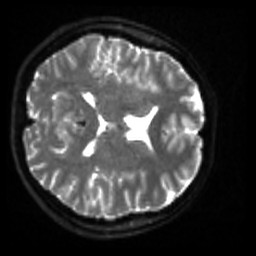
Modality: sbref
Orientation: axial
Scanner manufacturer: siemens
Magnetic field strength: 3 T
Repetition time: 4 s
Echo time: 0.0594 s